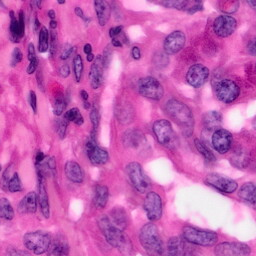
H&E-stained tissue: Pancreatic